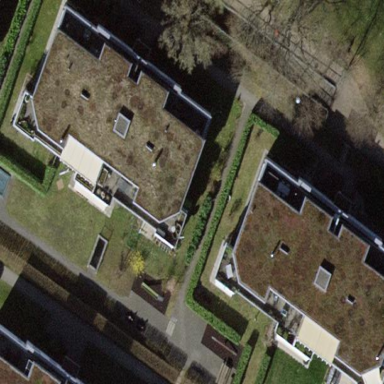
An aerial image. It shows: Building with flat roof.